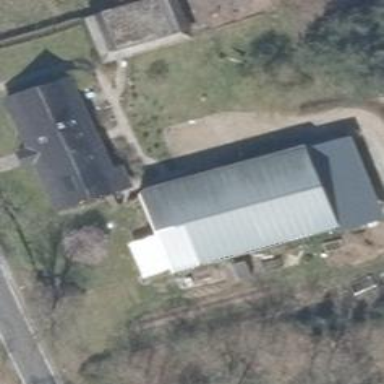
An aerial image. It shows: Farm auxiliary building with gabled roof.